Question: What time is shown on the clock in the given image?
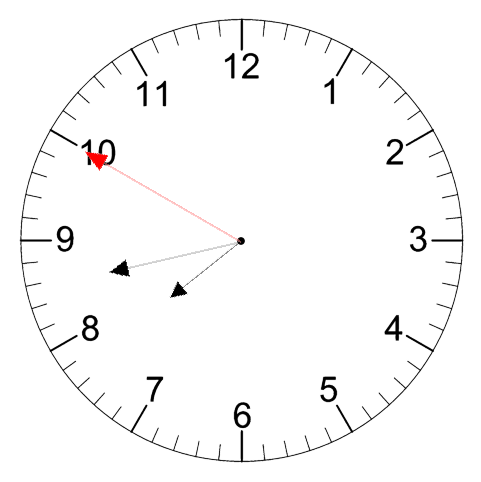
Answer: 07:42:50